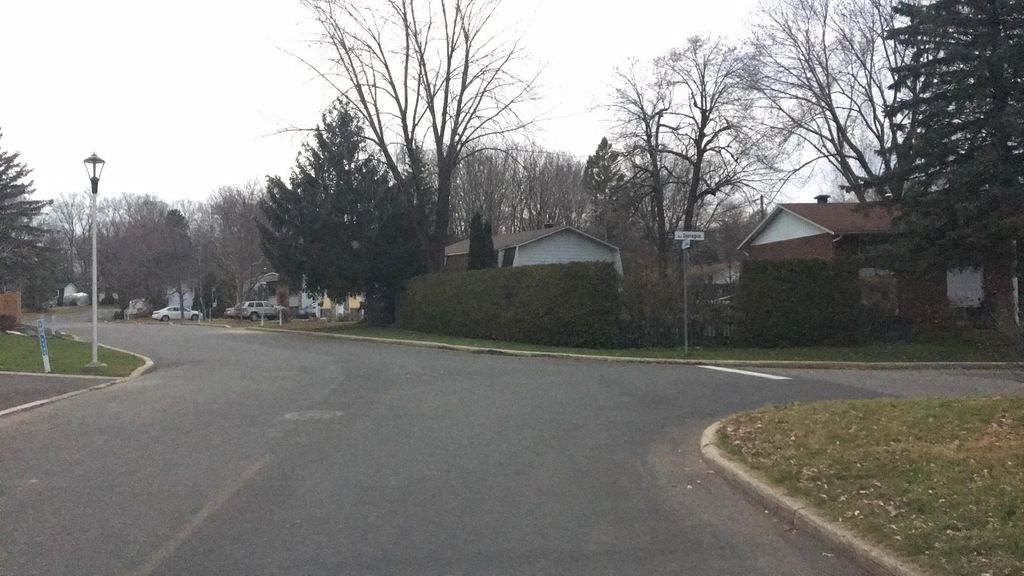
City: montreal